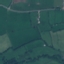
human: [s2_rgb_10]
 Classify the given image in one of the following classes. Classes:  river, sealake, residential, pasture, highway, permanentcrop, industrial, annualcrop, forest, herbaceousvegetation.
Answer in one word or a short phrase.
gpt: Pasture